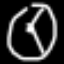
Label: clock